Interaction volume radius: 5 \u00c5
Interaction volume height: 25 \u00c5
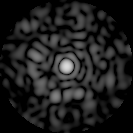
Disorder parameter: 0.8677